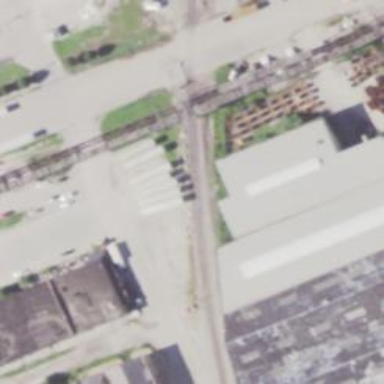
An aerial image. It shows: Disused railway siding.